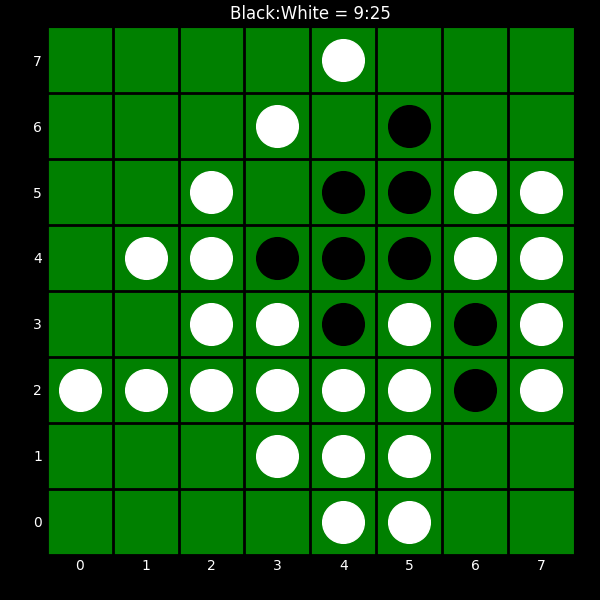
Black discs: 9
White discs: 25